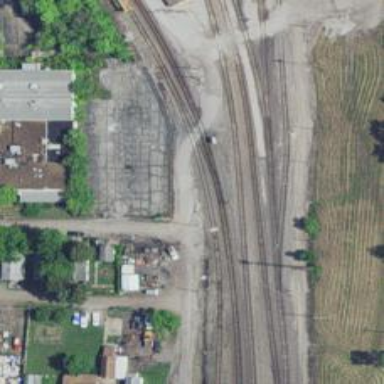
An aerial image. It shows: Railway siding with rails.